Brain MRI, t1w sequence, axial 2D slice.
Patient: age 34, sex F, weight 95 kg, height 1.95 m
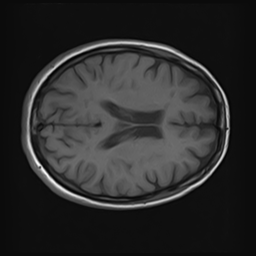